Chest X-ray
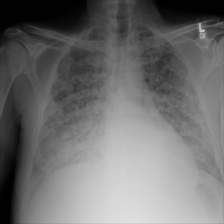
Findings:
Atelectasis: negative
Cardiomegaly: negative
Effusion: negative
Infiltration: positive
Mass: negative
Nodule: negative
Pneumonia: negative
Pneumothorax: negative
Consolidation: positive
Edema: negative
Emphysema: negative
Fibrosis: negative
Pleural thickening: negative
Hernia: negative